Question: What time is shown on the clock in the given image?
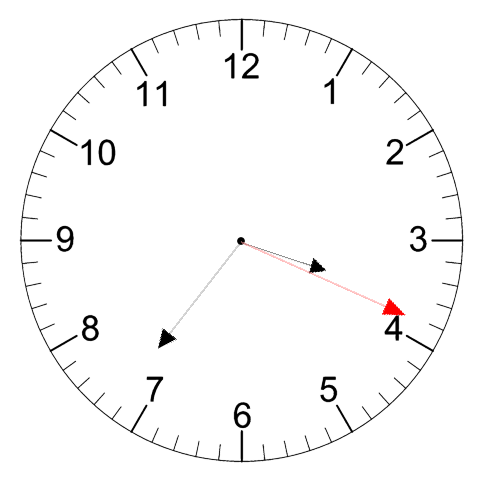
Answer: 03:36:19